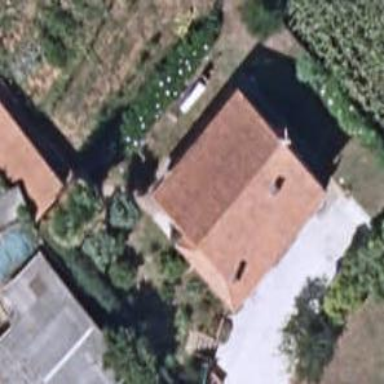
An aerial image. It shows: Simple and straightforward house.